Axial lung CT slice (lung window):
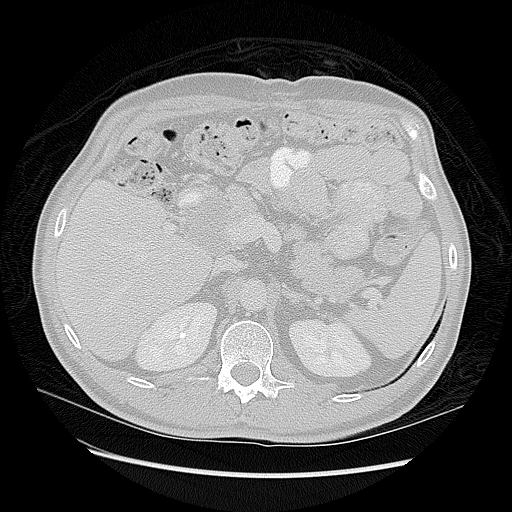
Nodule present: no